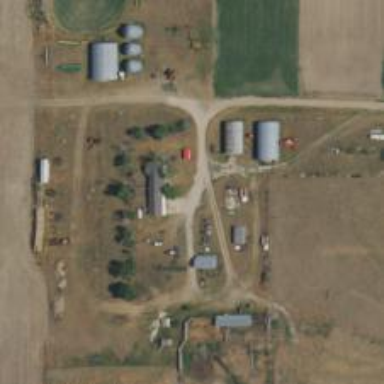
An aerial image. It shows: Farm.